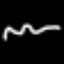
Label: squiggle